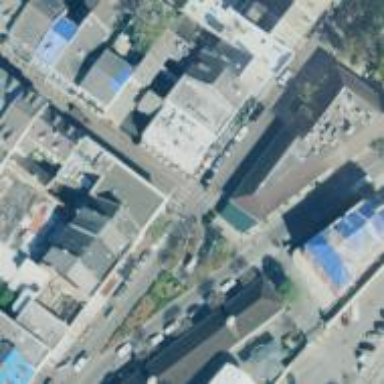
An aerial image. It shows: Part of building.